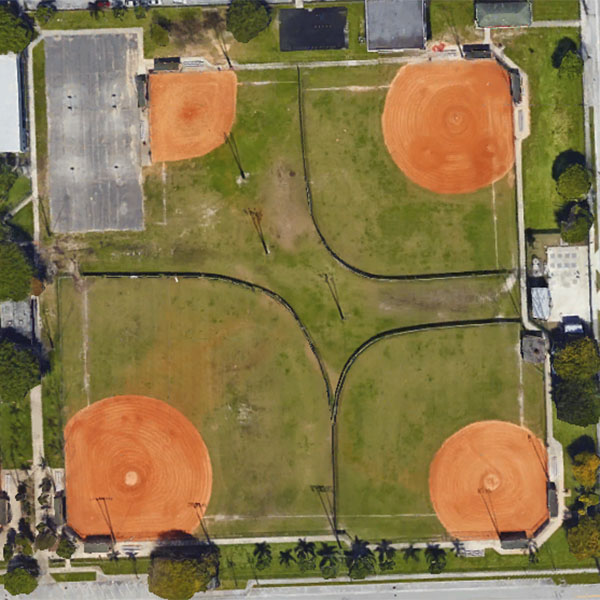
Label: BaseballField